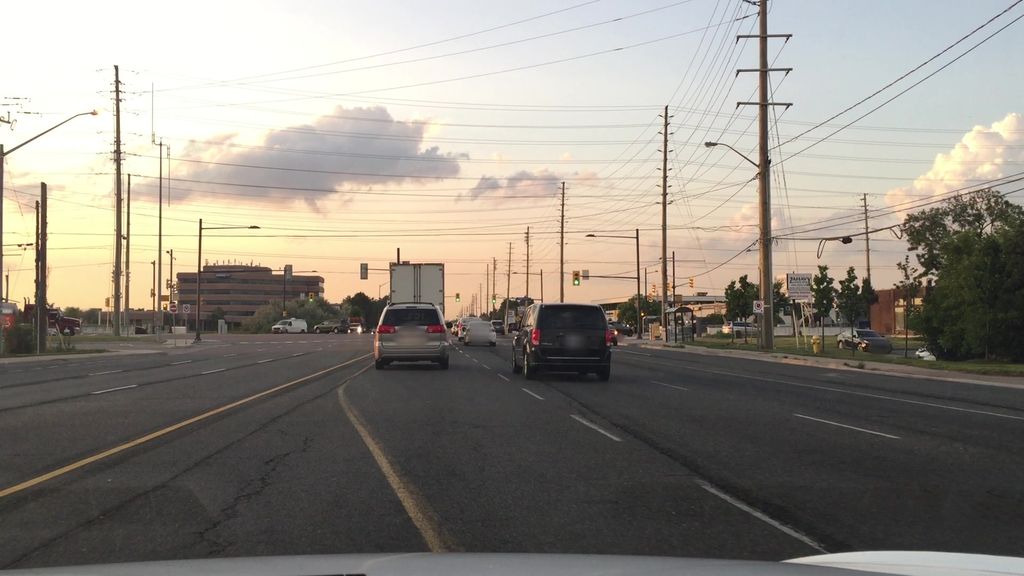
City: toronto